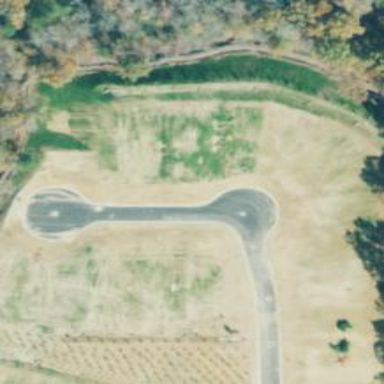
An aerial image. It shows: Turning circle on the road.